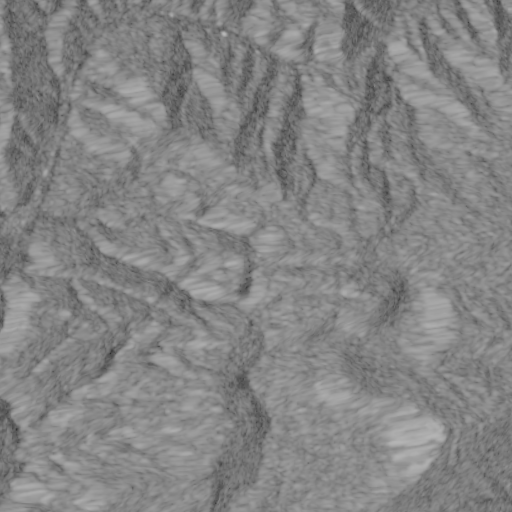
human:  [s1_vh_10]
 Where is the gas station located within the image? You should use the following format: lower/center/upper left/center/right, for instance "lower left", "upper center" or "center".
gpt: The gas station is located in the center left of the image.
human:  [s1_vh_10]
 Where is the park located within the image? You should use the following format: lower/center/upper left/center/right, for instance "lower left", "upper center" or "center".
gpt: The park is located in the center left of the image.
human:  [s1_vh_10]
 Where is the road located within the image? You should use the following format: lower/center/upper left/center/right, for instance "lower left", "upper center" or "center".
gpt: There is no road in the image.

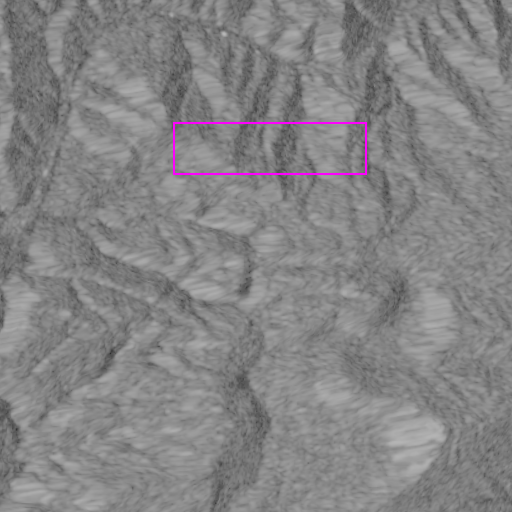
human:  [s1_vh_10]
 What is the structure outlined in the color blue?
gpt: There is no blue outline.
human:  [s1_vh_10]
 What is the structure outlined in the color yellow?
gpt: There is no structure outlined in yellow.